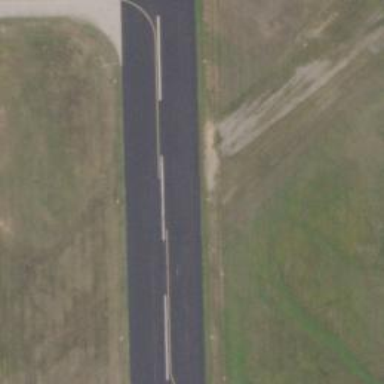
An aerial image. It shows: View of runway in airport.